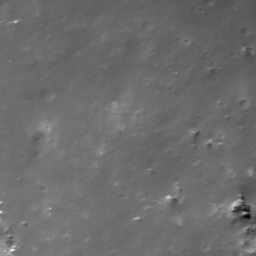
Host type: background_regolith
Lunar coordinates: latitude nan, longitude nan